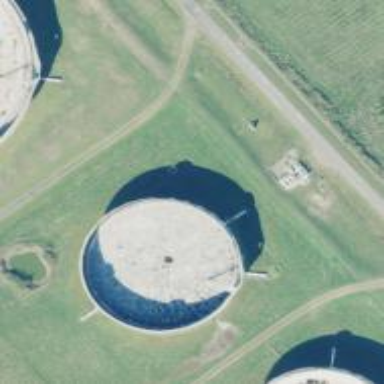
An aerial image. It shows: Storage tank which is man-made and housed in building.